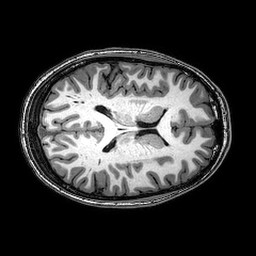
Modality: T1w
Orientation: axial
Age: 20
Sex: female
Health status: healthy
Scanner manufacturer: philips
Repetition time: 0.008152 s
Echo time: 0.00372 s